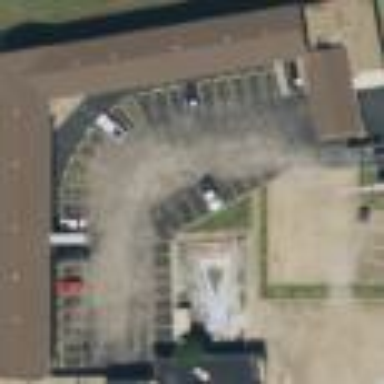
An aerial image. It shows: Building that is motel.